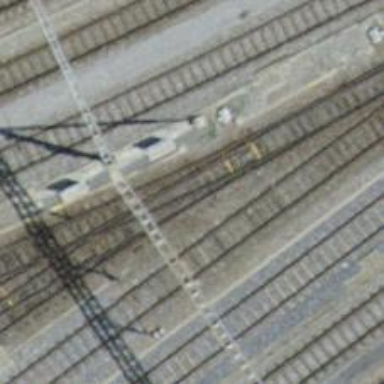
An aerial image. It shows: Railway switch.